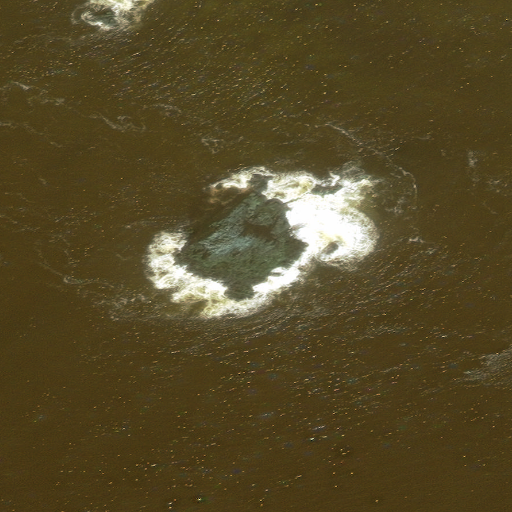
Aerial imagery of island in Alaska named Ngam Ungluu containing only unknown